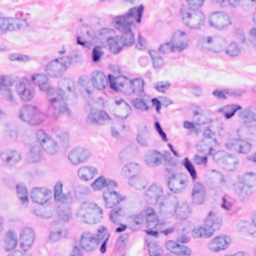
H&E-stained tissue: Breast